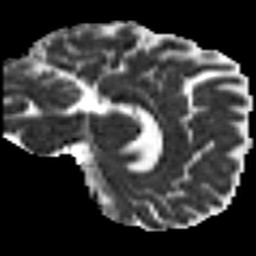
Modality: MD
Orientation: sagittal
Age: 22
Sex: female
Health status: healthy
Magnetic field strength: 3 T
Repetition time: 8.4 s
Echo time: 0.0926 s